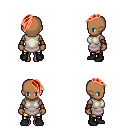
a pixel art fantasy rpg character, female body template, human, dark skin, white tunic, gold greaves, red long mohawk hairstyle, cloth bracers, black shoes, four views (front, back, left, right), 2x2 character sprite sheet, small pixel art, hard edges, no anti-aliasing